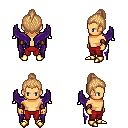
a pixel art fantasy rpg character, male body template, human, tanned skin, purple wings, red pants, light blonde short topknot hairstyle, leather bracers, gold boots, four views (front, back, left, right), 2x2 character sprite sheet, small pixel art, hard edges, no anti-aliasing